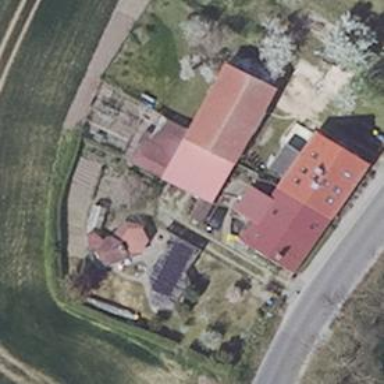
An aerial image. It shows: Gabled building with the roof oriented along its structure.